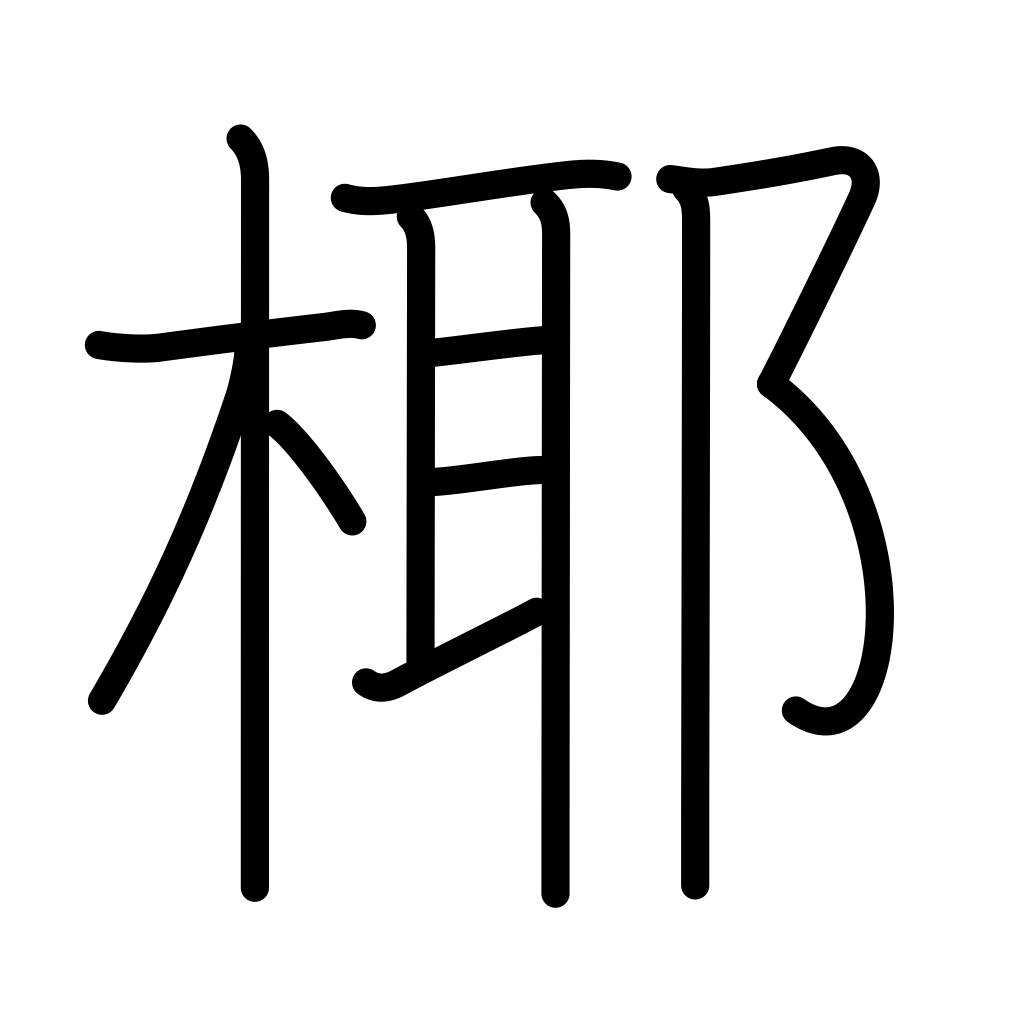
Meaning: coconut tree